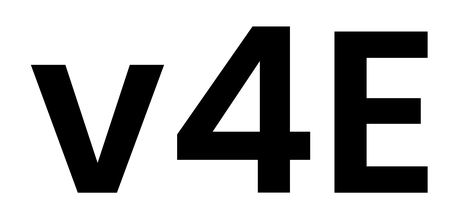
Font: Poppins-SemiBold